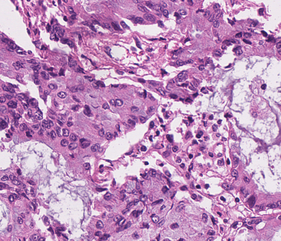
Tumor epithelial tissue: yes
Tumor-associated stroma tissue: yes
Normal tissue: no